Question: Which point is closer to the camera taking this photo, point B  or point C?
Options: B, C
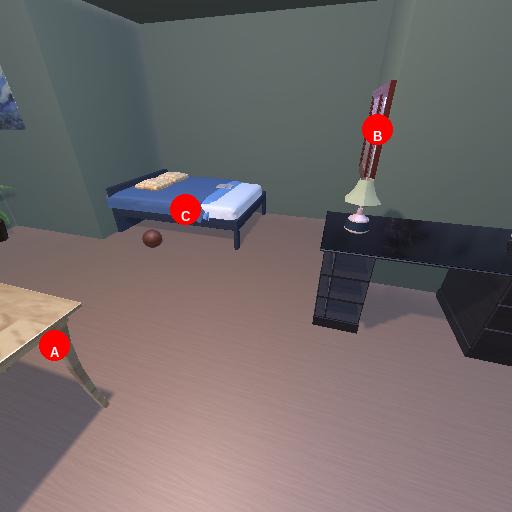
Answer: B